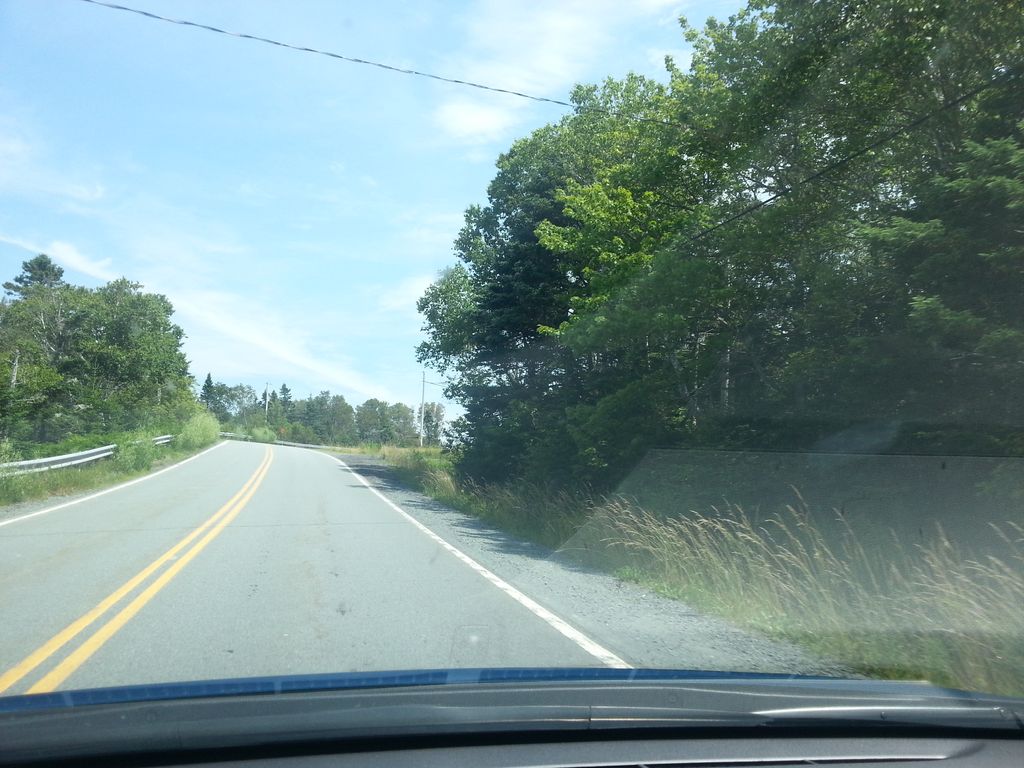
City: halifax